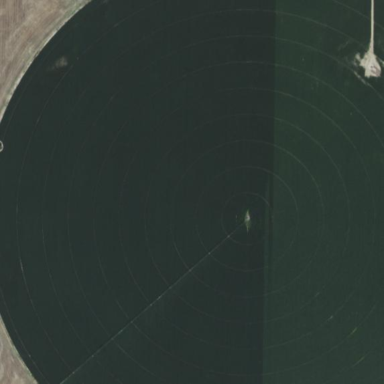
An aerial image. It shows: Farmland with pivot irrigation system.